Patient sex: F
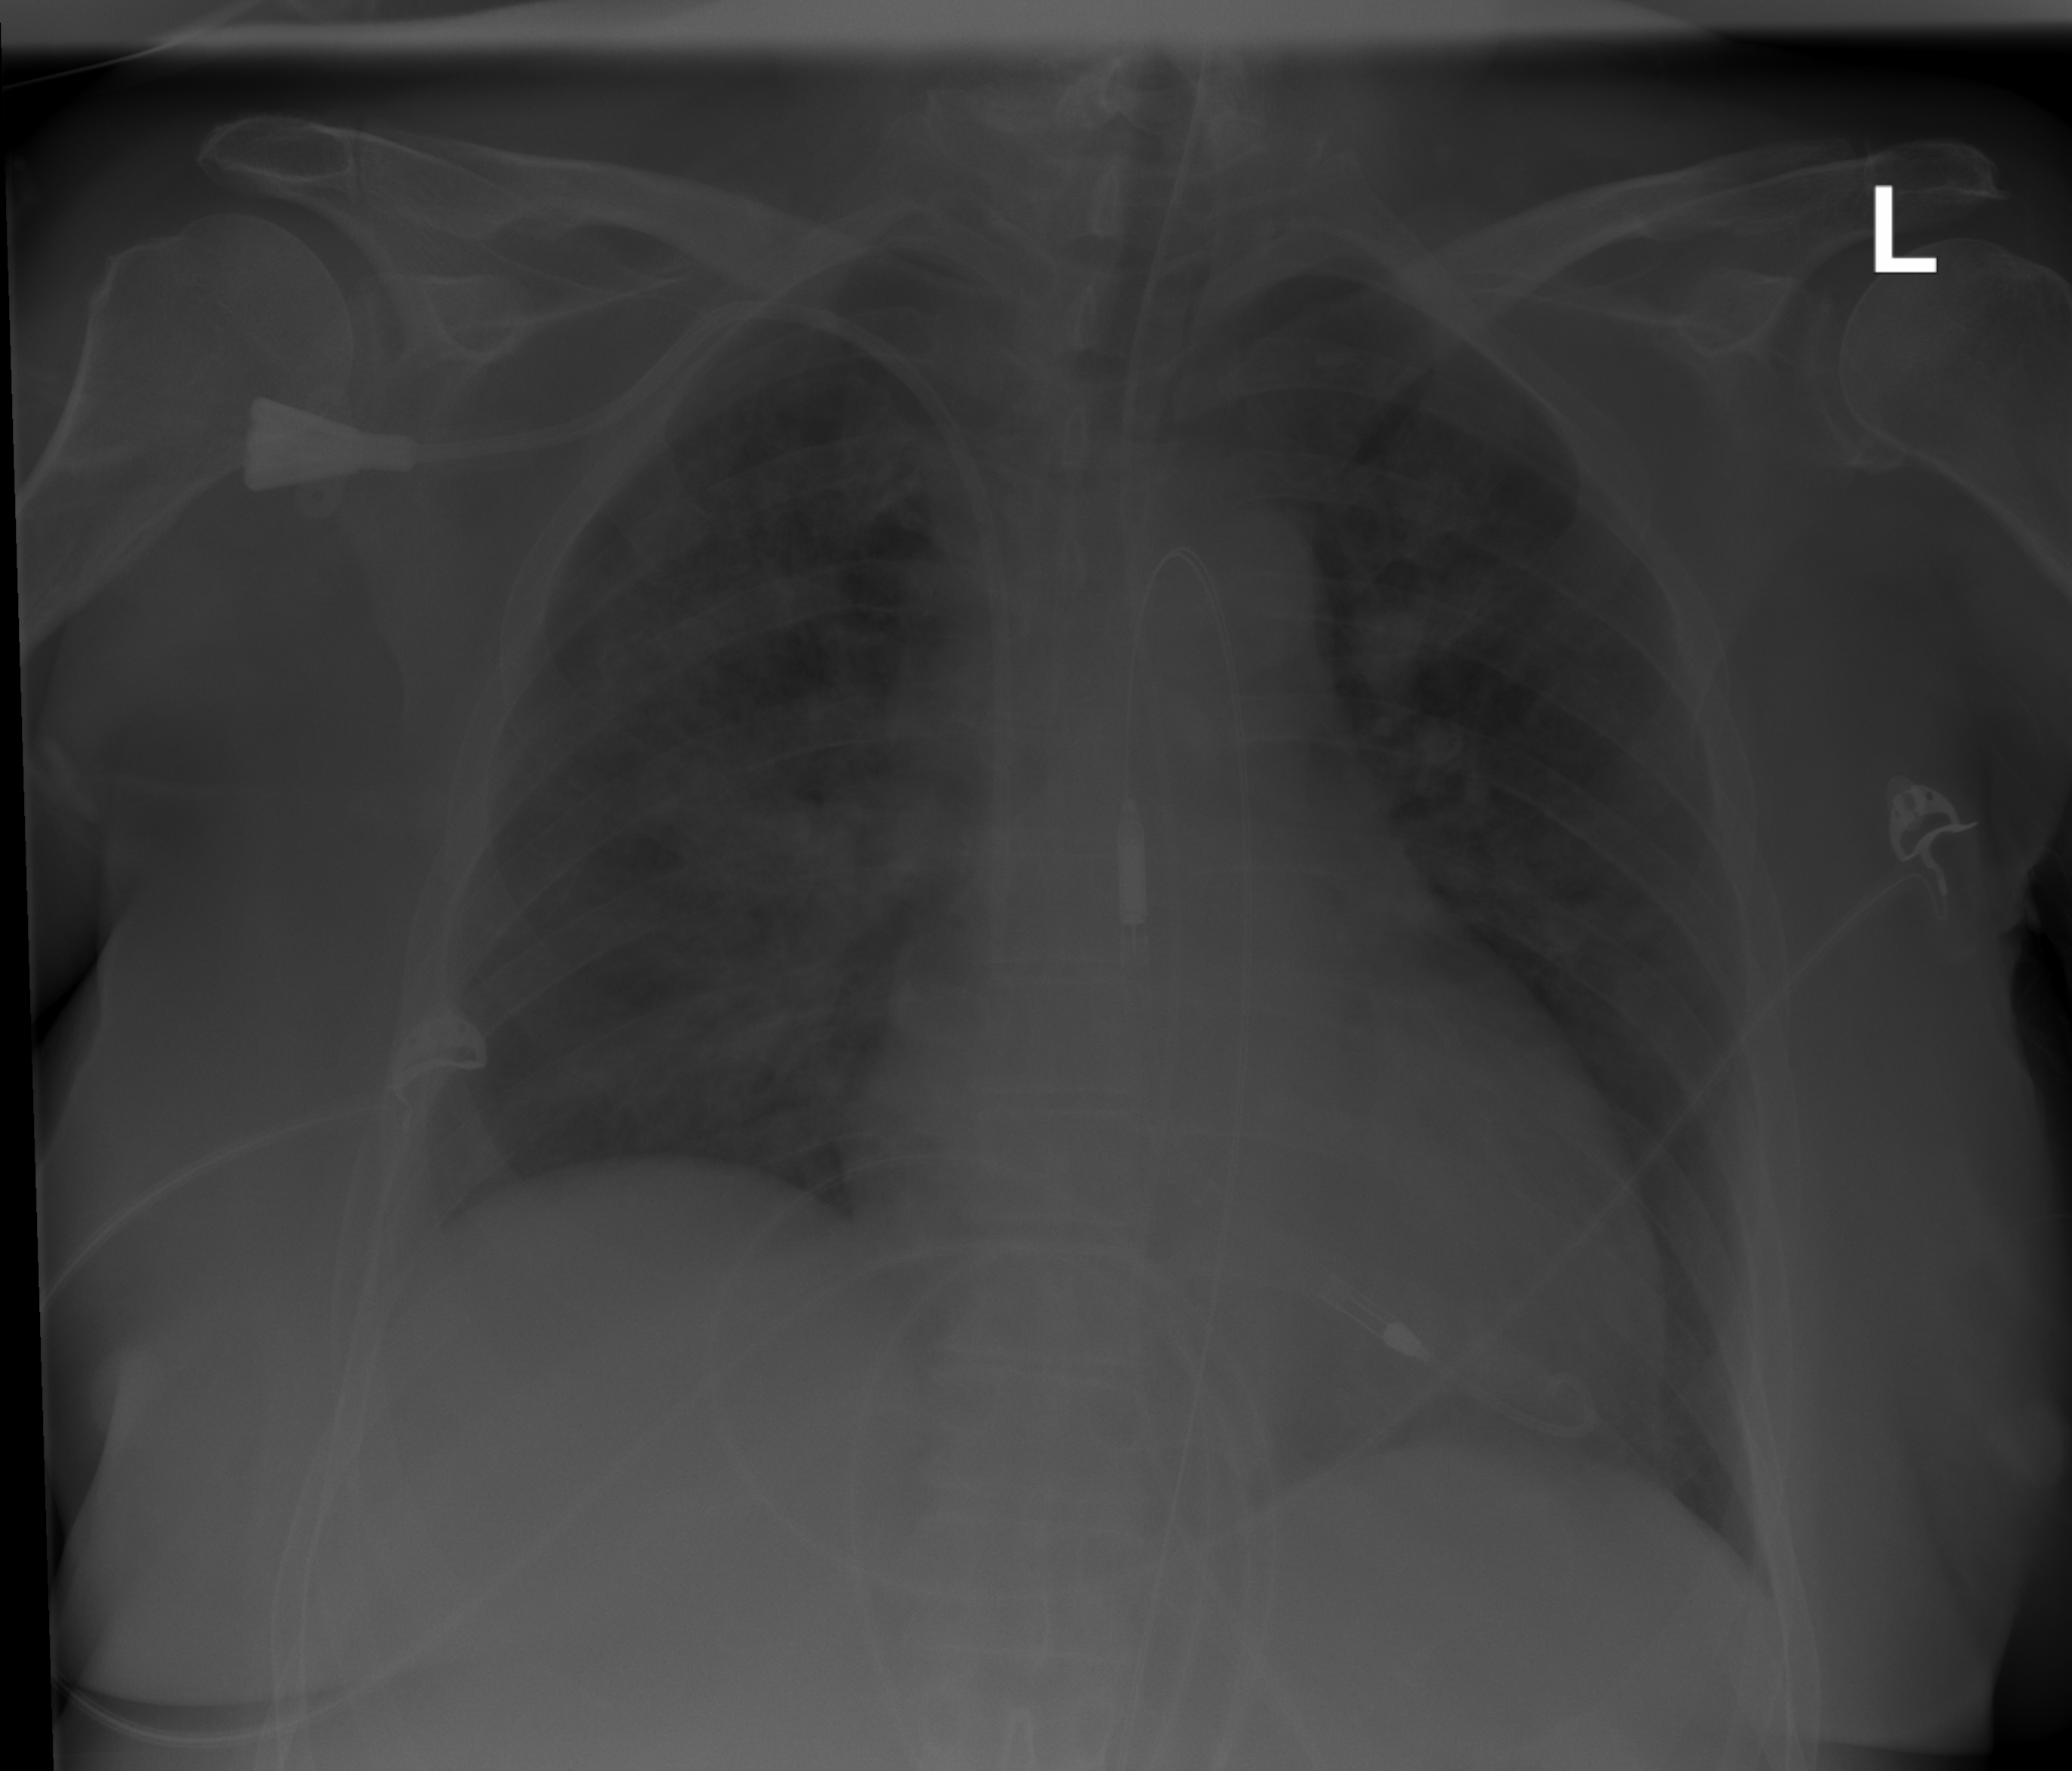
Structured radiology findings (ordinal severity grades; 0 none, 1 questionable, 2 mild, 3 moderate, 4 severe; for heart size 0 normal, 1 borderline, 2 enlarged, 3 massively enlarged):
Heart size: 2
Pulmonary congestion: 2
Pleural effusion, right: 0
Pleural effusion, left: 0
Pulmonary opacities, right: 2
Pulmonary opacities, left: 2
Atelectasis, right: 0
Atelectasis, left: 0